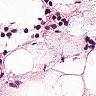
Metastatic tissue present: no